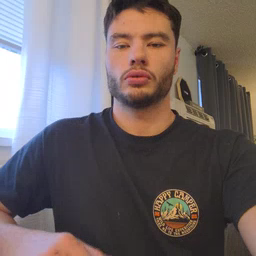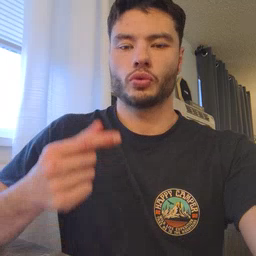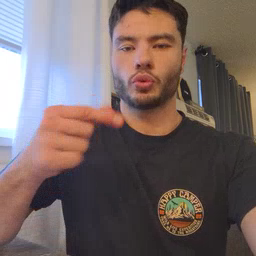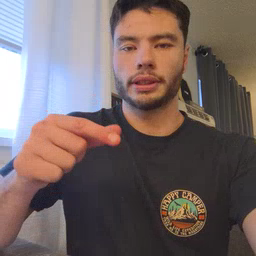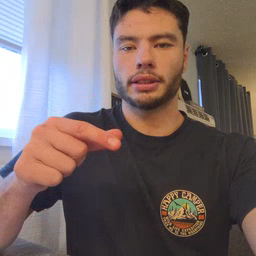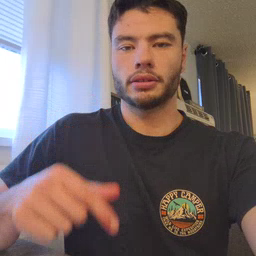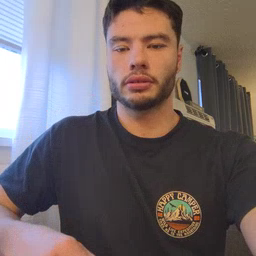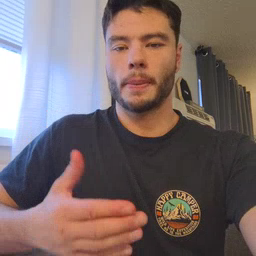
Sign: green